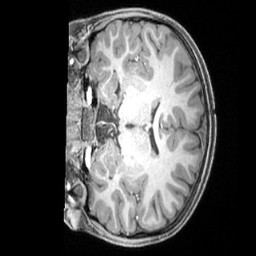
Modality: T1w
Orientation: coronal
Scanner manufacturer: siemens
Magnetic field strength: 3 T
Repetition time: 2.4 s
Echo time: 0.00224 s